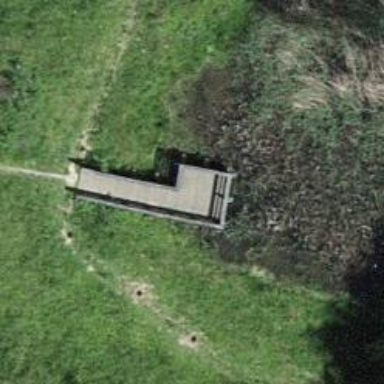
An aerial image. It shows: Pier located along footway.